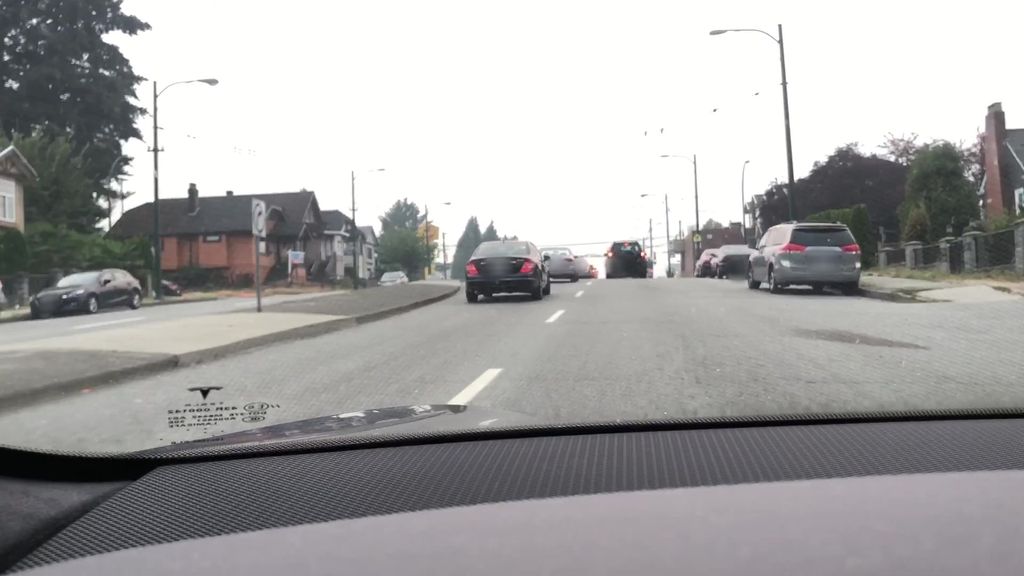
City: vancouver